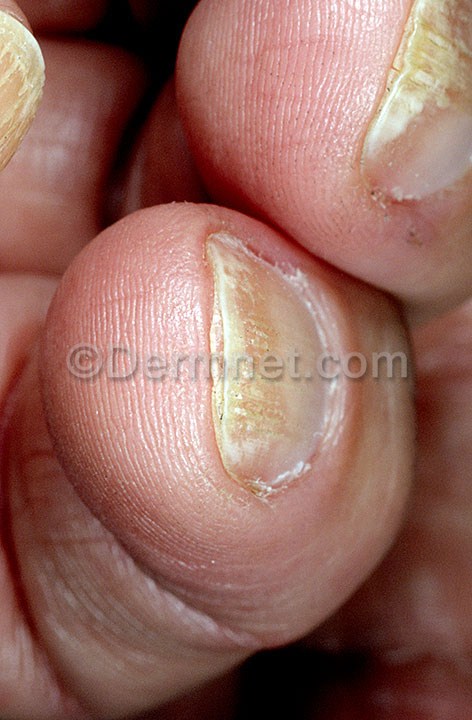
Disease: Nail Fungus and other Nail Disease